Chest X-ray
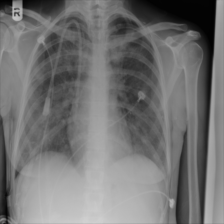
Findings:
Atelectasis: negative
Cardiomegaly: negative
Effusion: negative
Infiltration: negative
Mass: negative
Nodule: negative
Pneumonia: negative
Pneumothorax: negative
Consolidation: negative
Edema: negative
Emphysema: negative
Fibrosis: negative
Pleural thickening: negative
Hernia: negative